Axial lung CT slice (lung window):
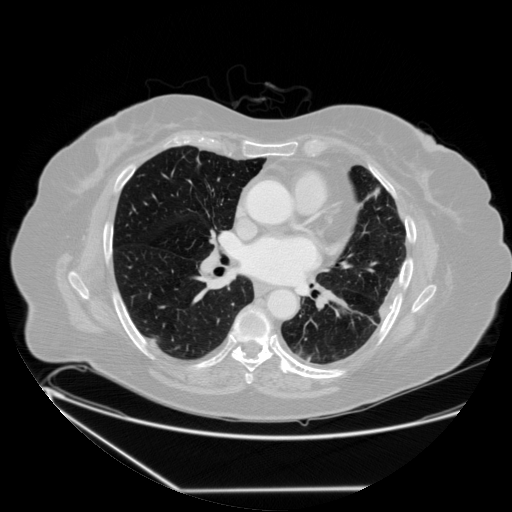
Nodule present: no